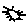
Label: sun